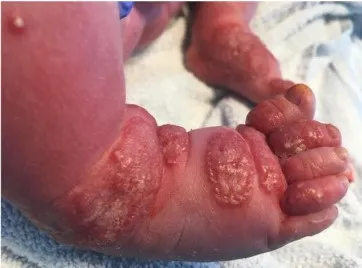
(A, B) Papulo-pustular lesions on an erythematous base on the feet.
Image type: medical_photograph (skin_photograph)